Field crop: maize
Growth stage: 2
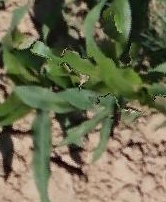
Species: maize